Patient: sex M, age 26
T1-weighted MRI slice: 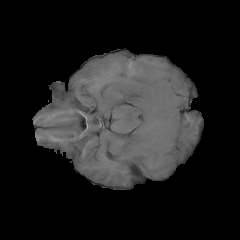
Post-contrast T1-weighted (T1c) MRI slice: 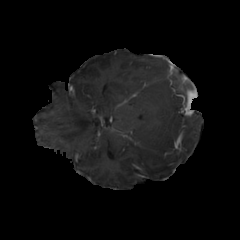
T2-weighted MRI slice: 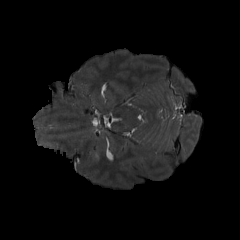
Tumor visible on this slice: yes
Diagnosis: Astrocytoma, IDH-mutant
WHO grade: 4